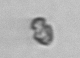
Label: Heterocapsa_rotundata